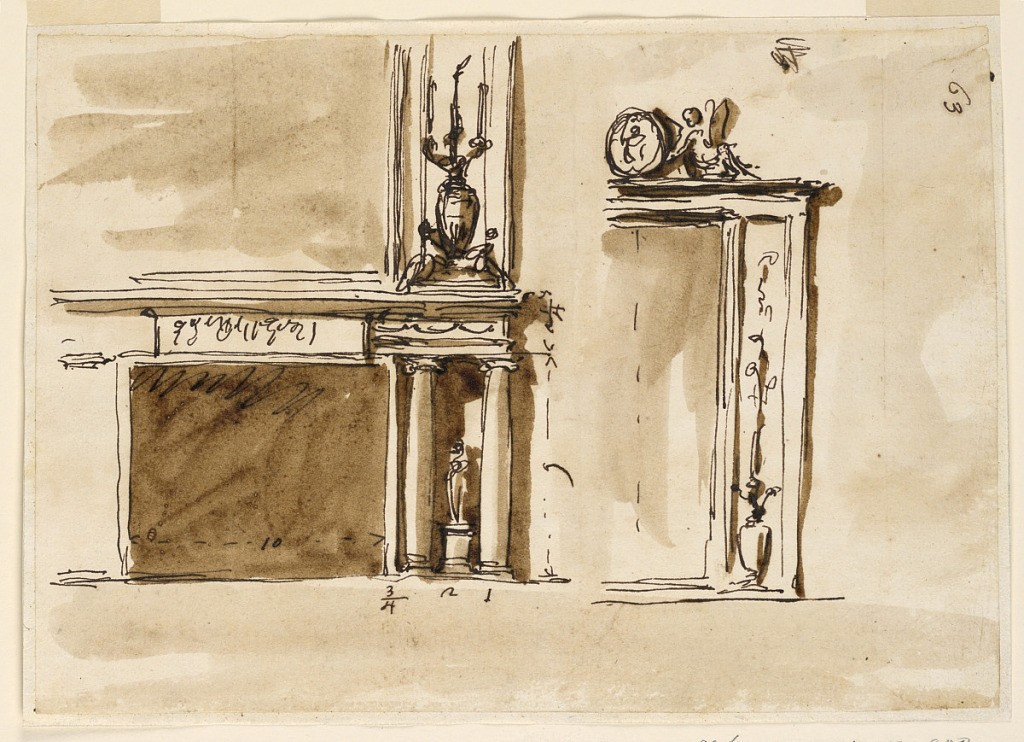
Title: Design for a Mantelpiece with Alternative Suggestions
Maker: Giuseppe Barberi, Italian, 1746–1809
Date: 1746–1809
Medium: Pen and brown ink, brush and brown wash on off-white laid paper, lined
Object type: Drawing
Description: At left, the lower right side is shown. The fireplace is flanked by a receding pair of Ionic columns, with a statue standing in the intercolumnium. Festoons decorate the frieze, in the center of which is a projecting oblong relief. A looking-glass stands above. A candlestick for three candles stands in front of the flanking pilaster s tripe. It consist of an urn rising between two seated figures. Measurements are indicated at right. The right side of the looking-glass is shown. A plant rising from an urn decorates the pilaster. On top is a molding supported by genii. Colored background.